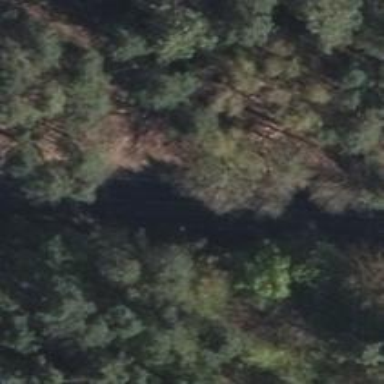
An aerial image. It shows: Track road.